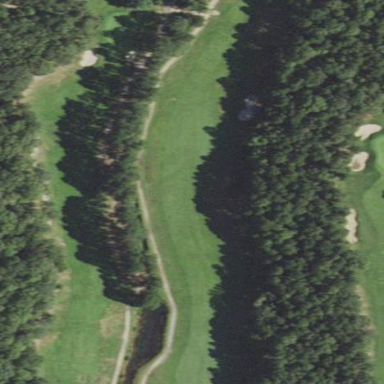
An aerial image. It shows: Grassy area designated as golf fairway.